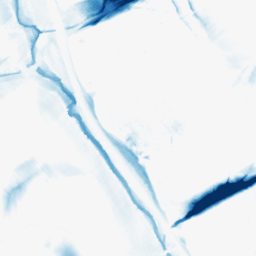
Category: morphological
Decomposition family: morphological_diamond
Decomposition parameters: operation: closing
radius: 20
Upsampling method: cubic_catmull_rom
Upsampling parameters: scale: 2
Upsampling scale: 2